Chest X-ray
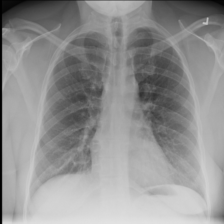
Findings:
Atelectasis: negative
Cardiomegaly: negative
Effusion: negative
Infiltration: negative
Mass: negative
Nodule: negative
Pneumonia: negative
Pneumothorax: negative
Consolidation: negative
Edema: negative
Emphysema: negative
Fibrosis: negative
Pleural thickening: negative
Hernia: negative